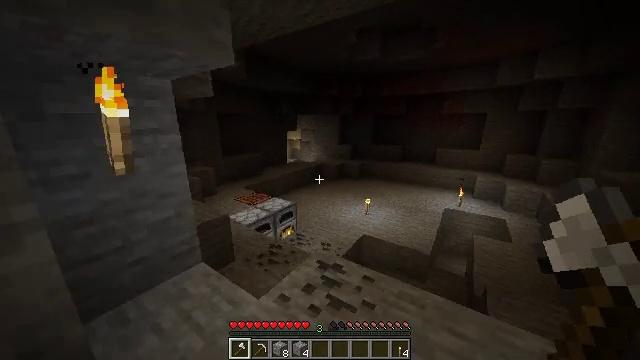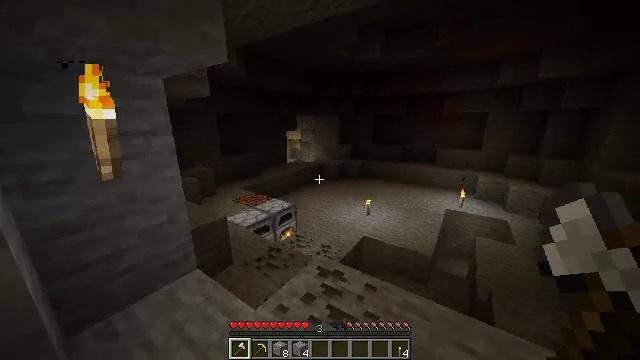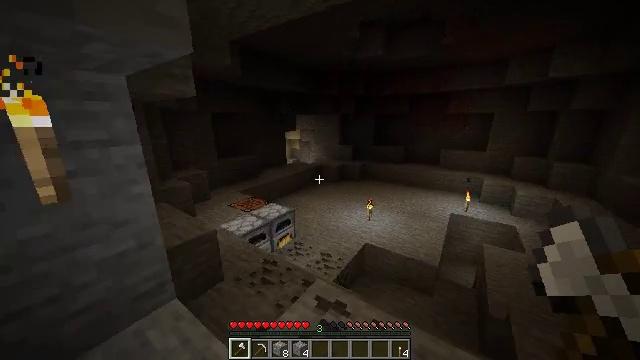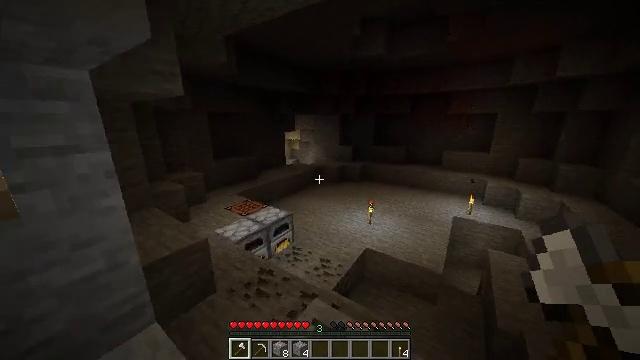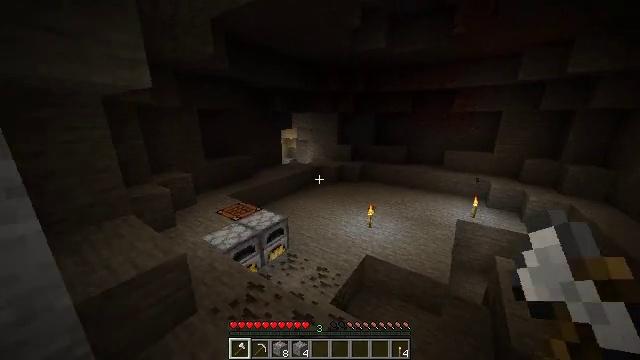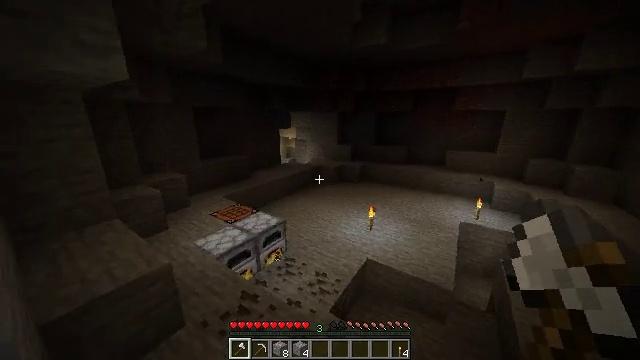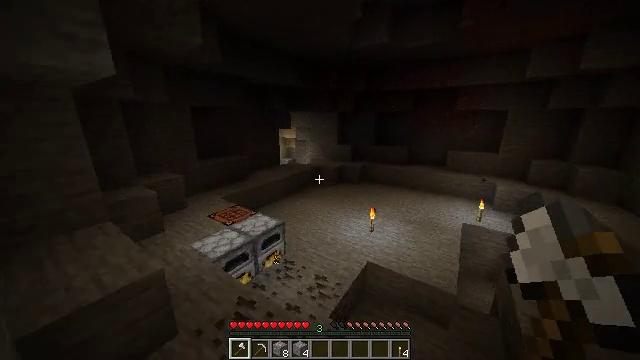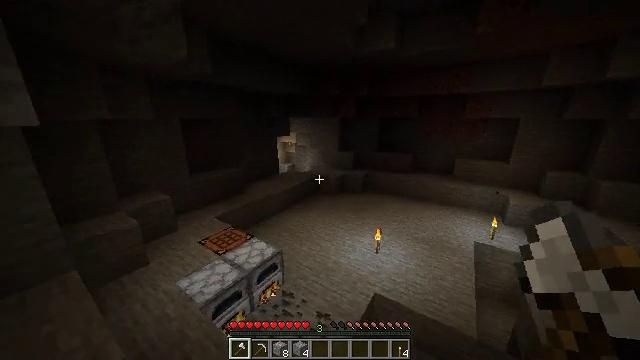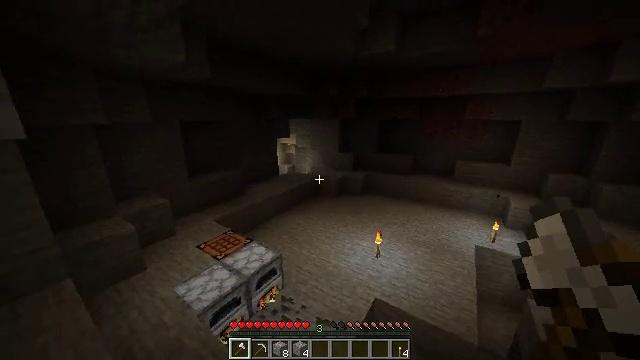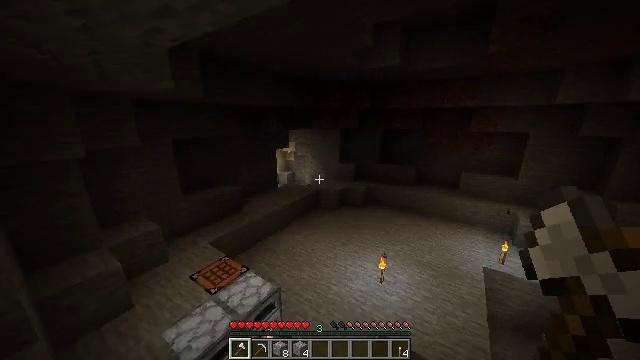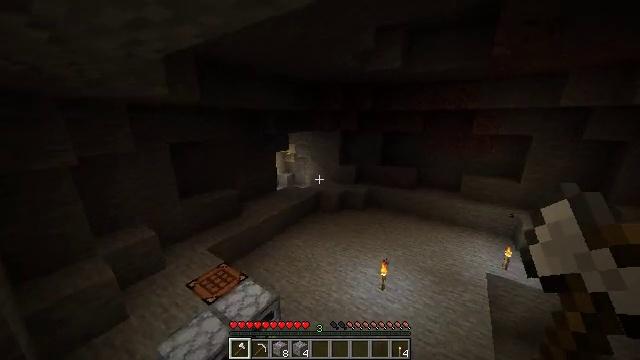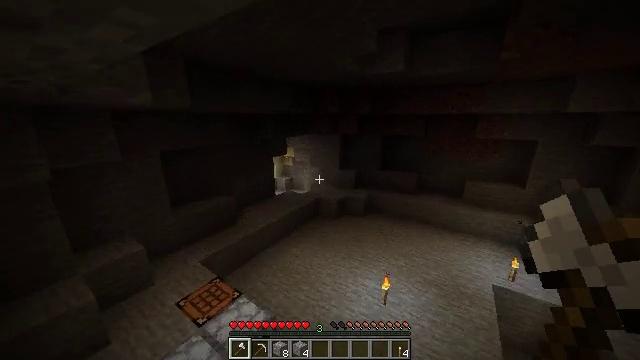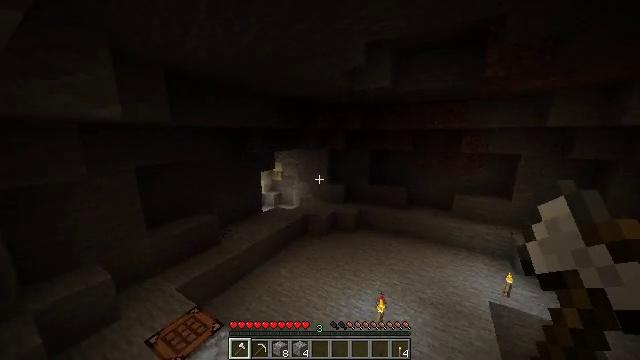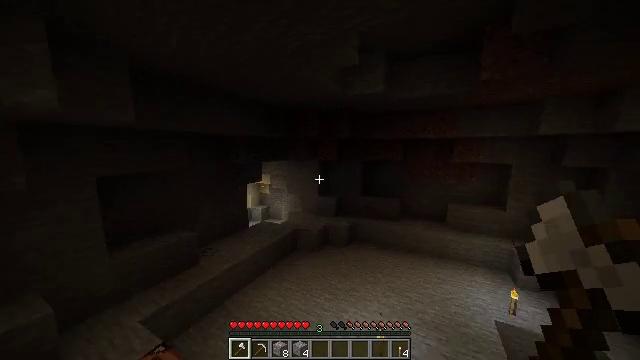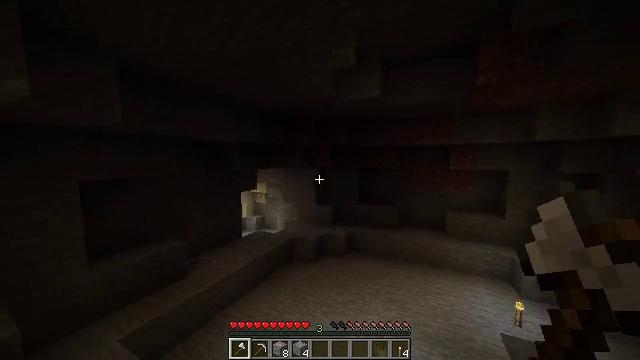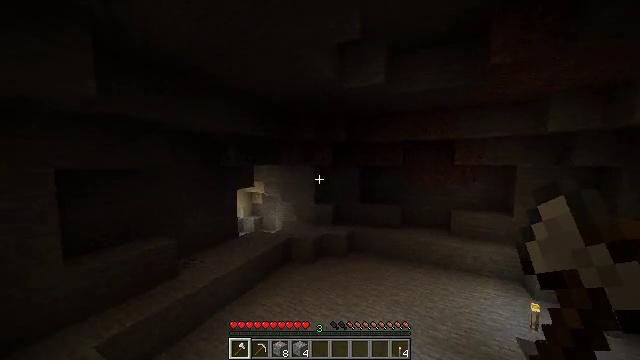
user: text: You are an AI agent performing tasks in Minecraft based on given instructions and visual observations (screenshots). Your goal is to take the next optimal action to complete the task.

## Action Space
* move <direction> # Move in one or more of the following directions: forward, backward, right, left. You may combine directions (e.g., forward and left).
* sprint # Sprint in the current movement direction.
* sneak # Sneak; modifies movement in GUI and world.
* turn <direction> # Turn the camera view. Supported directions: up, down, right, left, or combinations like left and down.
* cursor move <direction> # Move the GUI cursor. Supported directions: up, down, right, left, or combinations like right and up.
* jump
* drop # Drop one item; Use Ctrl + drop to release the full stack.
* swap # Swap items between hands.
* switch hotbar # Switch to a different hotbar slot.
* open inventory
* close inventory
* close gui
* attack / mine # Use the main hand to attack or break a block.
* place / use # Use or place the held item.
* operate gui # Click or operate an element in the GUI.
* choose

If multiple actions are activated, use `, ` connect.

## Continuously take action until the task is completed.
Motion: motion action
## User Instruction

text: Collect sand to make glass.
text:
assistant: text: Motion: move forward, sprint
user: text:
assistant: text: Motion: move forward, sprint
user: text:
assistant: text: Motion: move forward, sprint
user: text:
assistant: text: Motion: move forward, sprint
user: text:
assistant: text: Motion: move forward, sprint
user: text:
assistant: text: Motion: move forward, sprint
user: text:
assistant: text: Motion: move forward, sprint, jump
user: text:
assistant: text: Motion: move forward, sprint, jump
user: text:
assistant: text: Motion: move forward, sprint, jump
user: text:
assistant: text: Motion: move forward, sprint, jump
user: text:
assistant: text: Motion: move forward, sprint, jump
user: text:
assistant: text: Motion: move forward, sprint, turn right and up, jump
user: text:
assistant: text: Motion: move forward, sprint, turn right and up, jump
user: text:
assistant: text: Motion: move forward, sprint, turn right and up, jump
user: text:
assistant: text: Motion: move forward, sprint, turn up, jump
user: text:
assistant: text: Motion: move forward, sprint
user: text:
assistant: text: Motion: move forward, sprint
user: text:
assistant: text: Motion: move forward, sprint, turn left and up
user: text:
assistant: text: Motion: move forward, sprint, turn left and up, jump
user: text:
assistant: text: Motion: move forward, sprint, turn left and up, jump
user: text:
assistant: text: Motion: move forward, sprint, turn left and up, jump
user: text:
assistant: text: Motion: move forward, sprint, jump
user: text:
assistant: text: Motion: move forward, sprint, jump
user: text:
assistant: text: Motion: move forward, sprint, turn left, jump
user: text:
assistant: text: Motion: move forward, sprint, turn left, jump
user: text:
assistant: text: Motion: move forward, sprint, jump
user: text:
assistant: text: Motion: move forward, sprint, jump
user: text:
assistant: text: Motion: move forward, sprint, jump
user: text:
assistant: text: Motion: move forward, sprint, turn left, jump
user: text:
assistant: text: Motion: move forward, sprint, turn left and down, jump